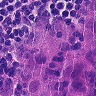
Metastatic tissue present: yes